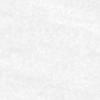
Label: no_change